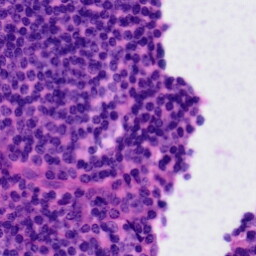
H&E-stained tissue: Tonsil